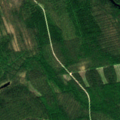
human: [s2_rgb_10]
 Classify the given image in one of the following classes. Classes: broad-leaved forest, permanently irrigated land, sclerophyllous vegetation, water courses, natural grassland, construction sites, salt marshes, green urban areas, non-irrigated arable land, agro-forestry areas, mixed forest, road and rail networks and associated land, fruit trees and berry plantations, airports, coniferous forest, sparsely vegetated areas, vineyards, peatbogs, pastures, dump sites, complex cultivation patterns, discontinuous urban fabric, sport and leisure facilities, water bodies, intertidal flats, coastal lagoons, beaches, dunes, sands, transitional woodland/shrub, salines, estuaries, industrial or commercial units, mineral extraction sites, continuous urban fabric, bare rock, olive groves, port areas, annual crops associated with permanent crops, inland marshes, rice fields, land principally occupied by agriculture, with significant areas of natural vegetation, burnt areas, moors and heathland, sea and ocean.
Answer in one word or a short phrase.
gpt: coniferous forest, mixed forest